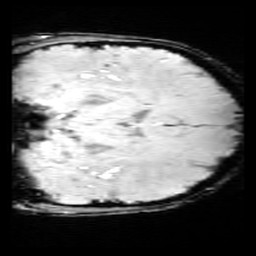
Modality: SWI
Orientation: coronal
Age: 9
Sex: female
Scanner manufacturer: siemens
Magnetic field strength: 3 T
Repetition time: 0.027 s
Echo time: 0.02 s